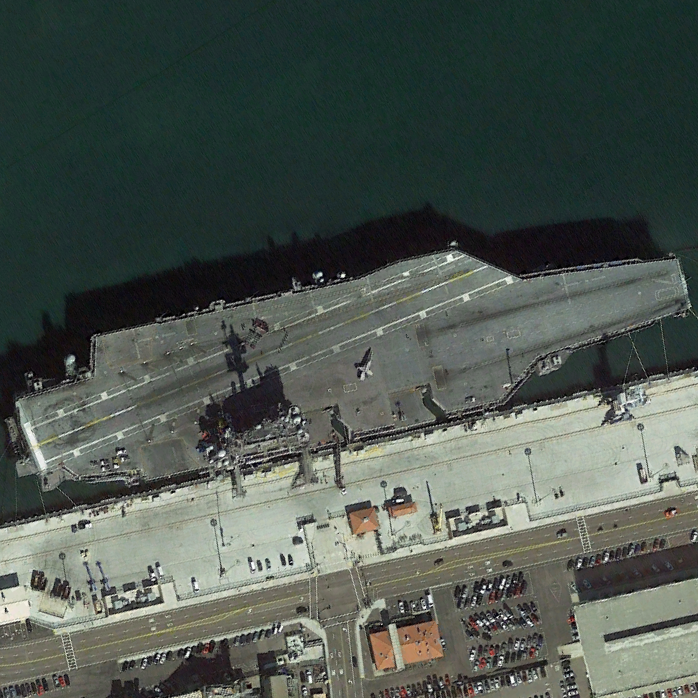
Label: aircraft_carrier